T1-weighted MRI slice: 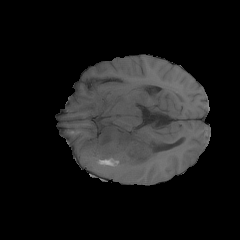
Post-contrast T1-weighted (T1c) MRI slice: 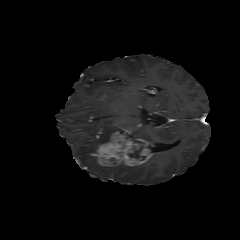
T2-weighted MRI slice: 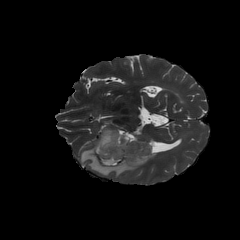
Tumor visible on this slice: yes